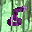
Label: 5